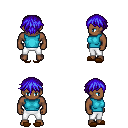
a pixel art fantasy rpg character, male body template, human, dark skin, teal sleeveless shirt, white pants, blue short bangs hairstyle, brown slippers, four views (front, back, left, right), 2x2 character sprite sheet, small pixel art, hard edges, no anti-aliasing